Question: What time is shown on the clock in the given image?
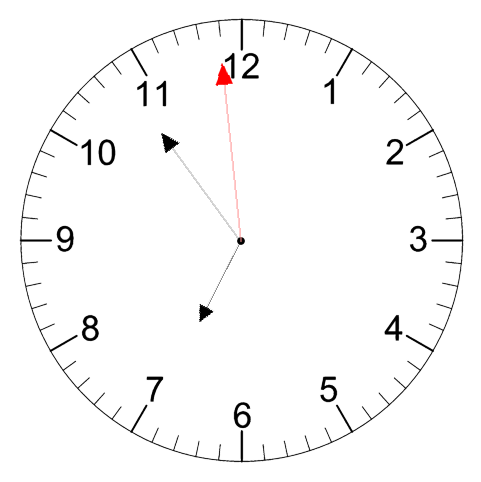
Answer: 06:53:59